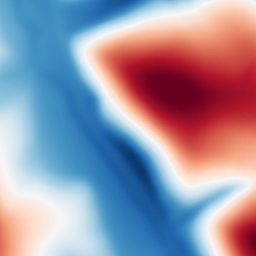
Category: multiscale
Decomposition family: dog
Decomposition parameters: sigma_low: 5
sigma_high: 100
Upsampling method: quartic
Upsampling parameters: scale: 2
Upsampling scale: 2